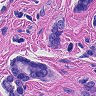
Metastatic tissue present: yes